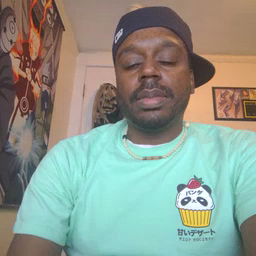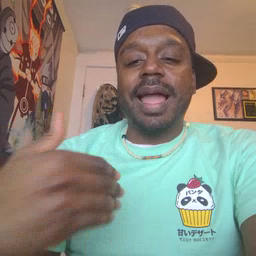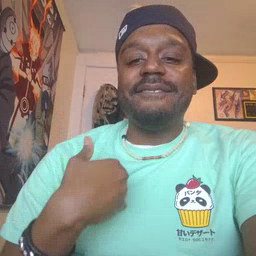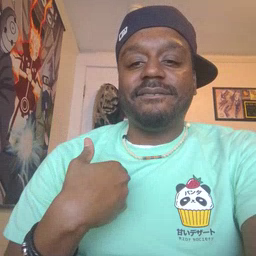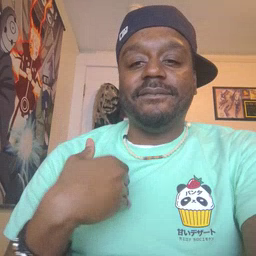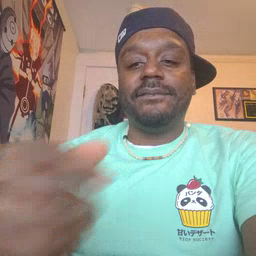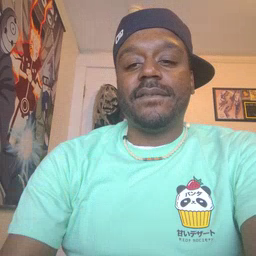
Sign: have